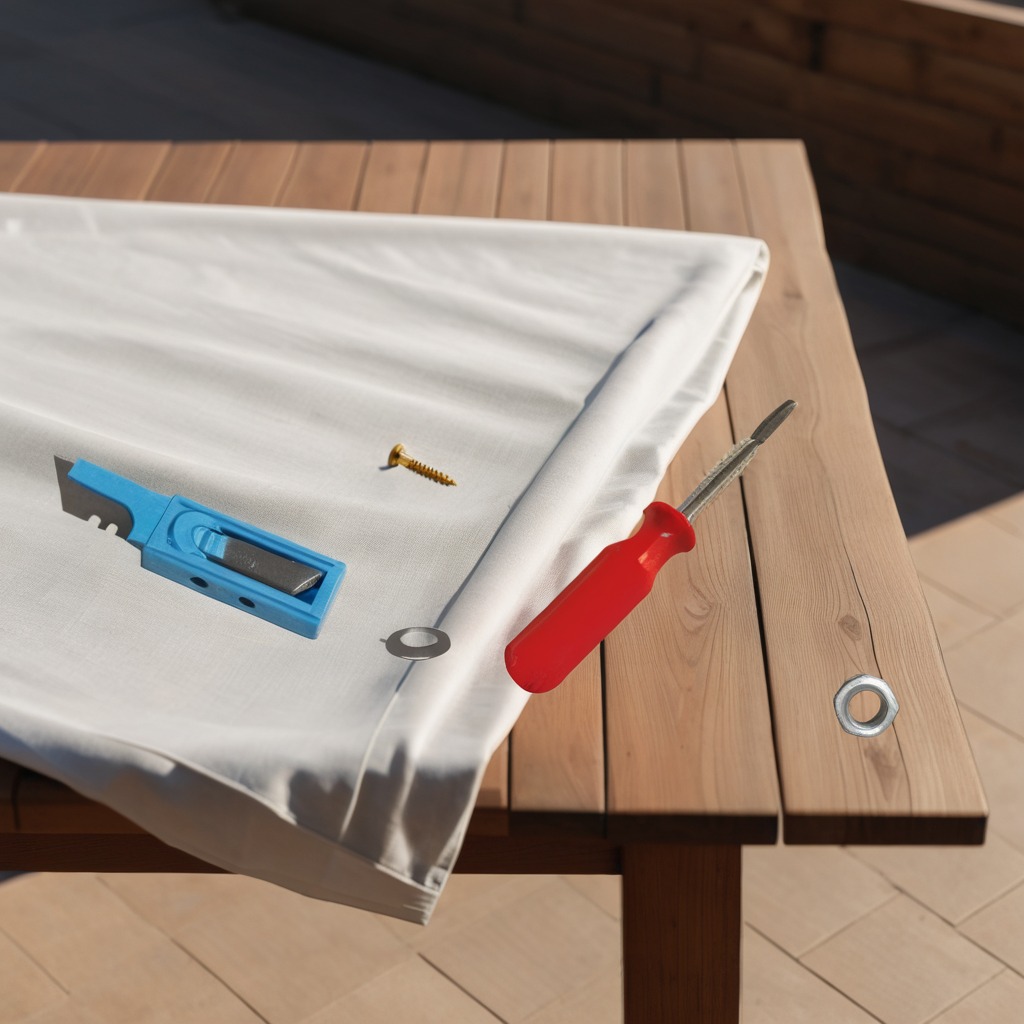
A utility knife, a flat metal washer, a metal machine screw, a screwdriver, and a metal nut are lying on the wooden table in the outdoor workshop.